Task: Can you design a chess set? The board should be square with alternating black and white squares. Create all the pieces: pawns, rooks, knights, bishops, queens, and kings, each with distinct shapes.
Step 4747:
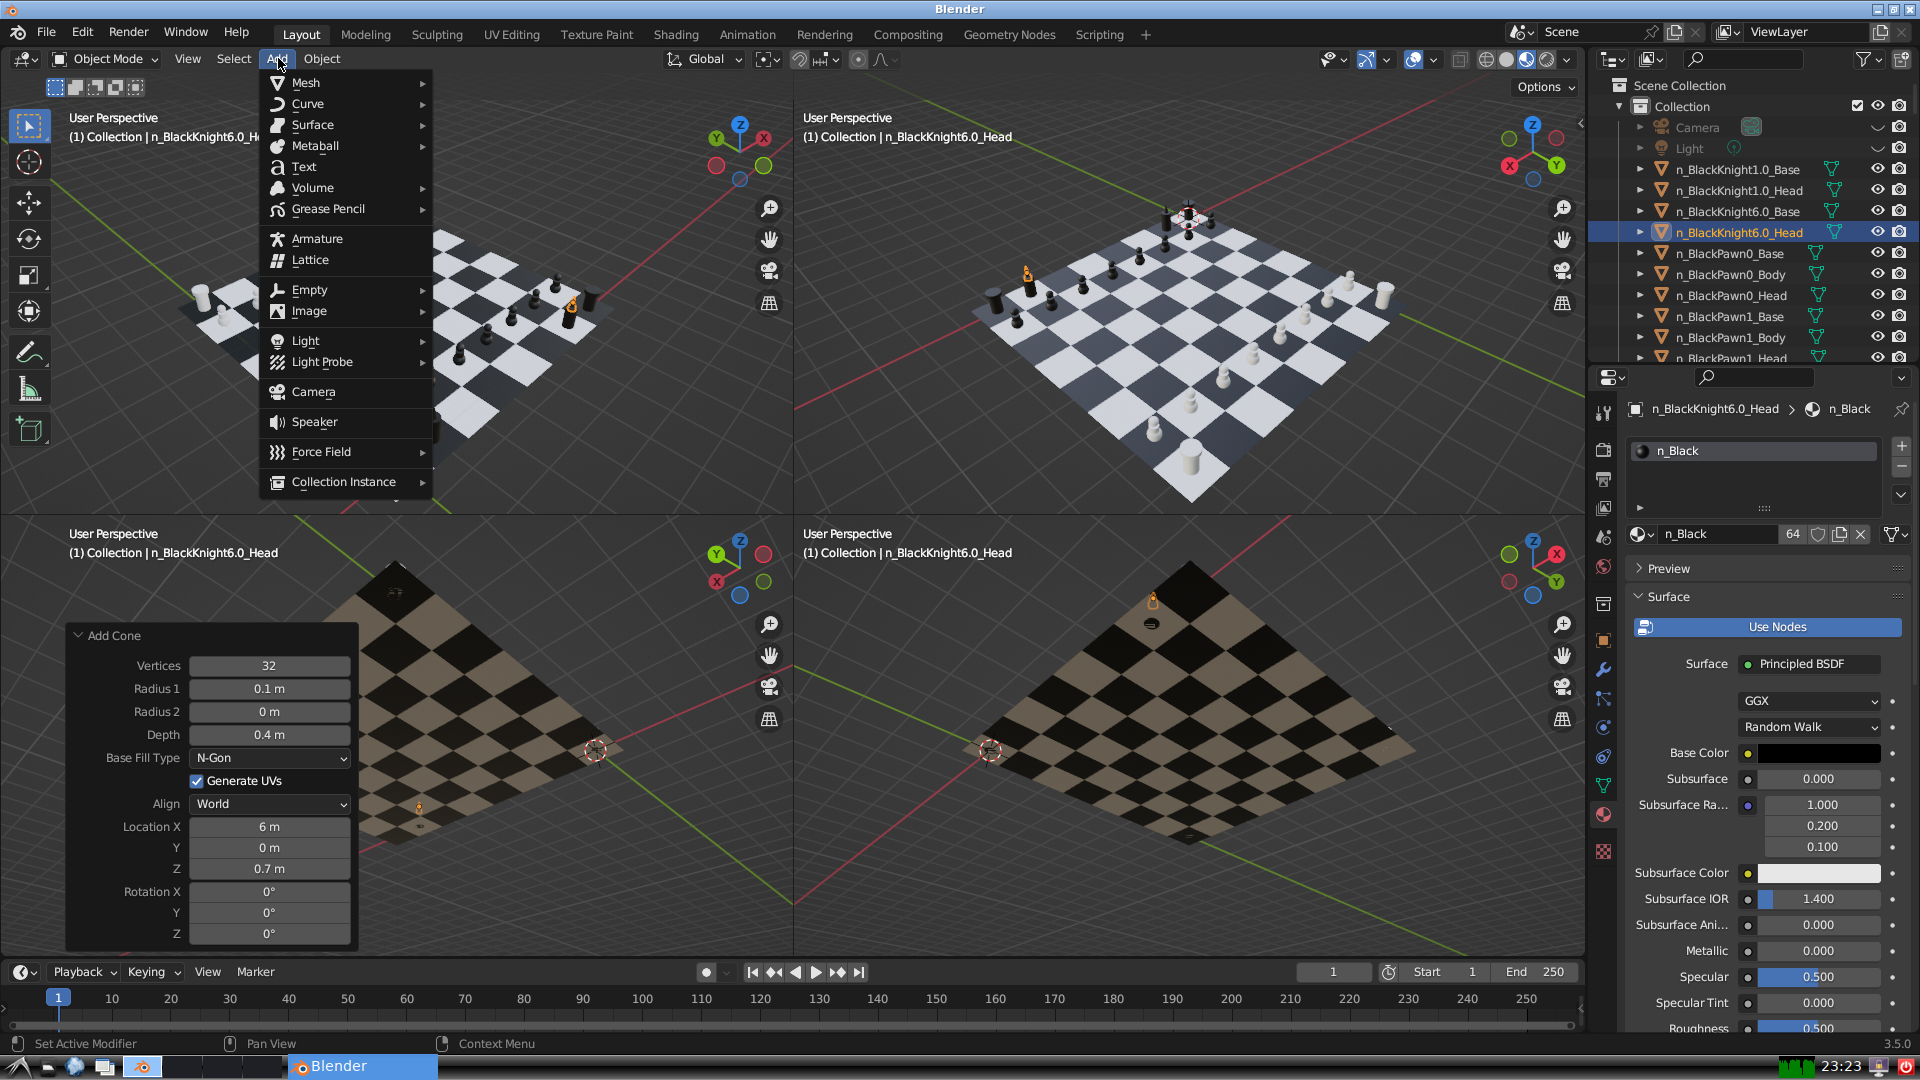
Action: {"mouse_move": [304, 84]}